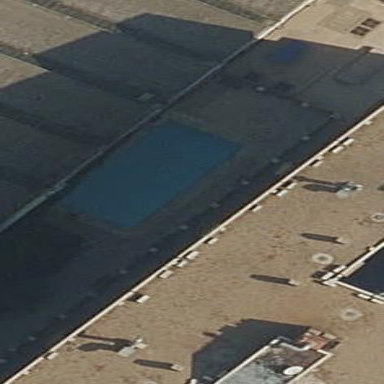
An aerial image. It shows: Swimming pool located in leisure land.